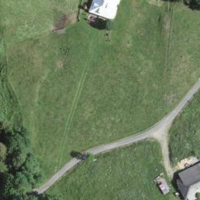
EUNIS habitat code: 24
Species observed at this site:
Geum rivale